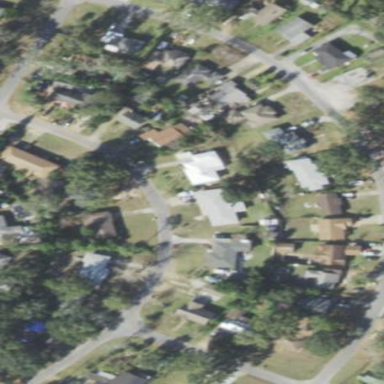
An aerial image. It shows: This residential area consists of single-family homes.